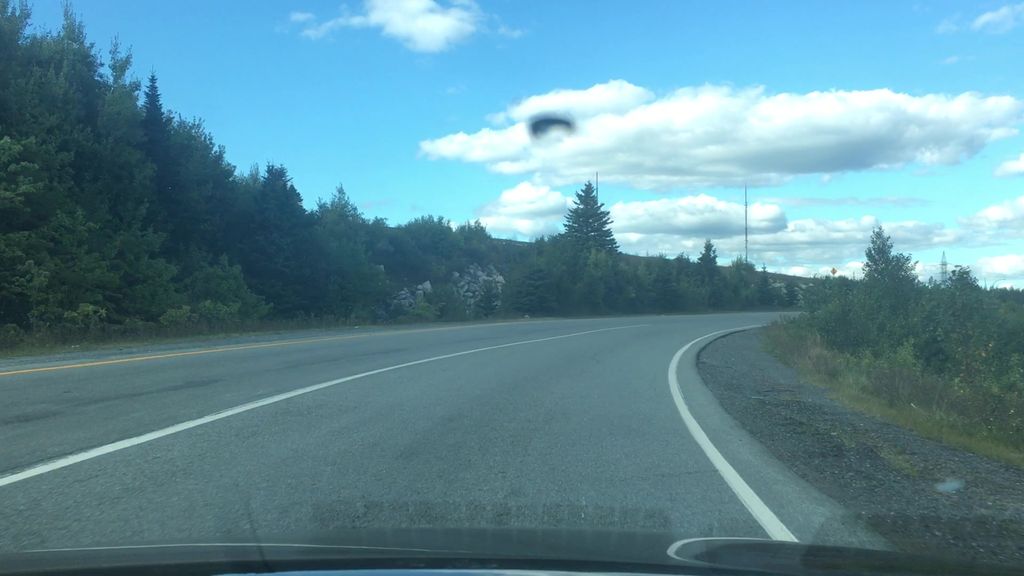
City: halifax